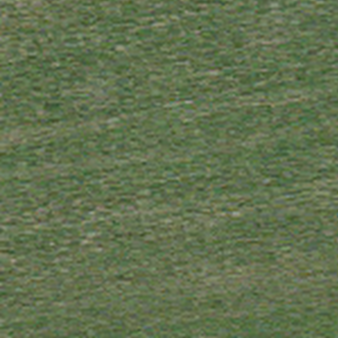
Label: other